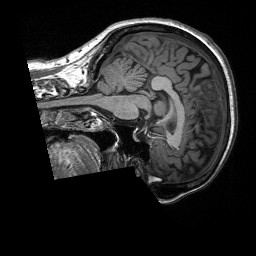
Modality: T1w
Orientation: sagittal
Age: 50
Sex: female
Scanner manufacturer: siemens
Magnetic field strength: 3 T
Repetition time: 2.4 s
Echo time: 0.00226 s